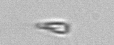
Label: Calciopappus